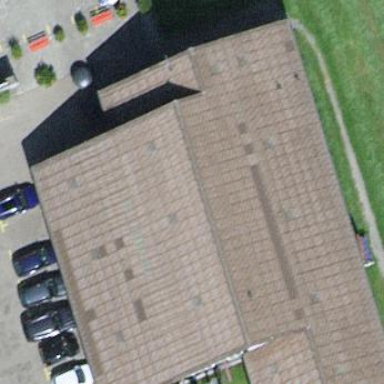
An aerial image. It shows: Transportation building.